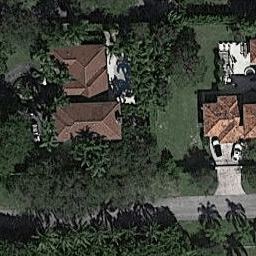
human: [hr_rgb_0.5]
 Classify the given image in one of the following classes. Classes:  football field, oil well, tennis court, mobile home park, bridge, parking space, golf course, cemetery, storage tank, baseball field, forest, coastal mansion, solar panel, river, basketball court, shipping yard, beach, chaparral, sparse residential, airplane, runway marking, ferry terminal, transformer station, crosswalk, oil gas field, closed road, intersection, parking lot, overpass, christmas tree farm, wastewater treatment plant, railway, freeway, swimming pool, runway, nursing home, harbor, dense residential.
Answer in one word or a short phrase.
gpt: sparse residential